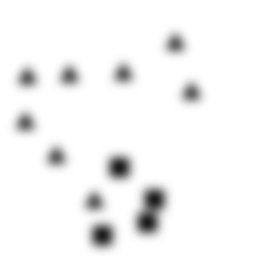
Squares: 4
Triangles: 8
Stars: 0
Total shapes: 12